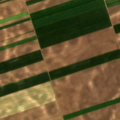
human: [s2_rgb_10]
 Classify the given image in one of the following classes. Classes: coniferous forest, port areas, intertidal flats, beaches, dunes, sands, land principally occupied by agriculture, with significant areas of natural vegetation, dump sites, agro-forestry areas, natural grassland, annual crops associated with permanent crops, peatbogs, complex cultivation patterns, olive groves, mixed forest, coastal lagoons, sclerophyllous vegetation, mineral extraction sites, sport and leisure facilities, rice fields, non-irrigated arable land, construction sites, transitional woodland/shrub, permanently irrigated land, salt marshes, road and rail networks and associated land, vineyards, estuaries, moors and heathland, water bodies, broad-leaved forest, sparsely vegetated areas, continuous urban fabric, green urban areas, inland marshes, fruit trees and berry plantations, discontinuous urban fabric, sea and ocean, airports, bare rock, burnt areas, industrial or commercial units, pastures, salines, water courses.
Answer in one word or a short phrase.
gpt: non-irrigated arable land